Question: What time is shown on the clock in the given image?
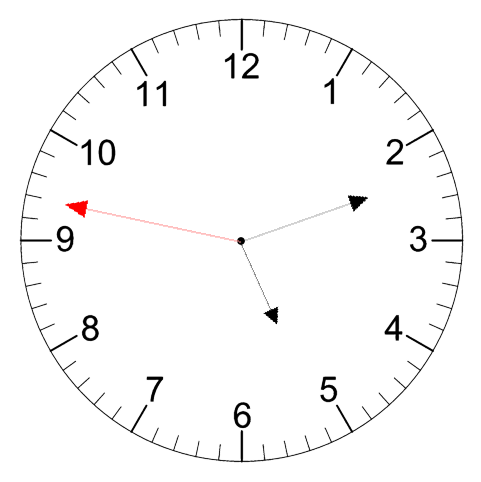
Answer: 05:11:47